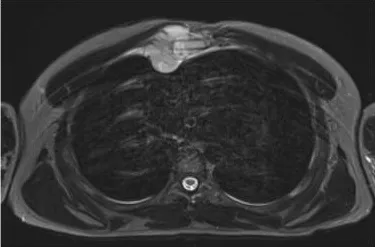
Axial T2-weighted MR-image (A) shows an area of abnormal signal intensity (bone involvement) in the sternum with associated right parasternal soft tissue component. The soft tissue mass has a lobulated morphology, is well defined and has a high signal intensity.
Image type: radiology (mri)